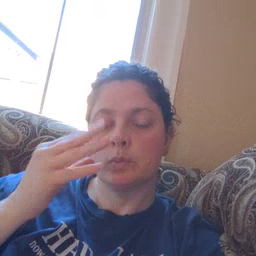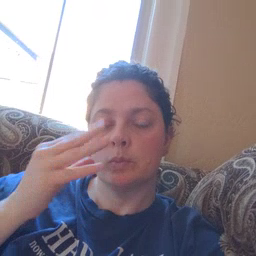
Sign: kiss